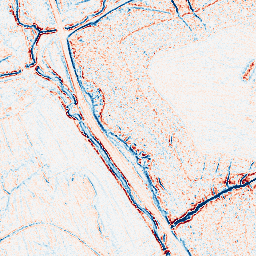
Category: edge_preserving
Decomposition family: bilateral
Decomposition parameters: d: 5
sigma_color: 50
sigma_space: 25
Upsampling method: cubic_mitchell
Upsampling parameters: scale: 2
Upsampling scale: 2